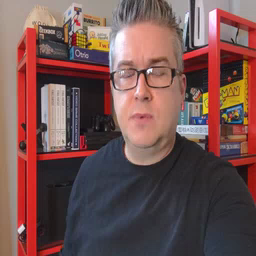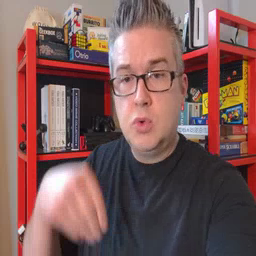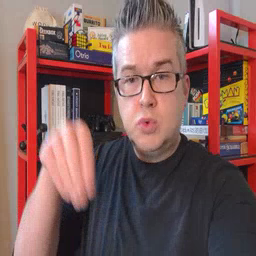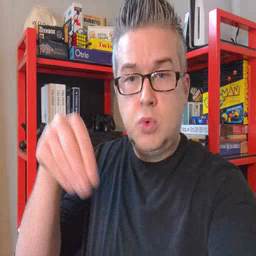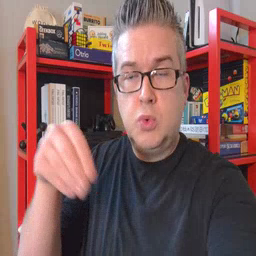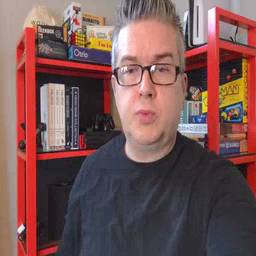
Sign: store